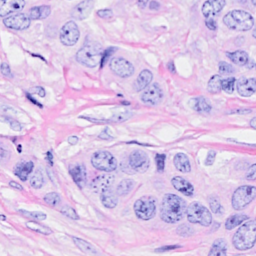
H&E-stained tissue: Breast